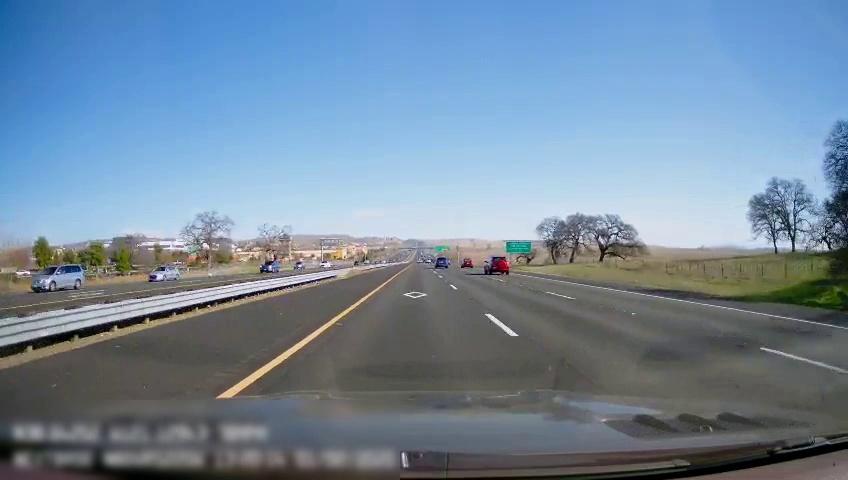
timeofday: Day
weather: Sunny
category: Drivable Space
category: Drivable Space
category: Vehicles | Van
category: Vehicles | Car
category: Vehicles | SUV
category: Vehicles | SUV
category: Vehicles | SUV
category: Vehicles | Car
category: Vehicles | Car
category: Vehicles | Car
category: Lanes | Opposite Lane
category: Lanes | Current Lane
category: Lanes | Current Lane
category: Lanes | Alternate Lane
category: Lanes | Alternate Lane
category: Traffic | Signs